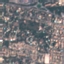
Land use / land cover: Residential